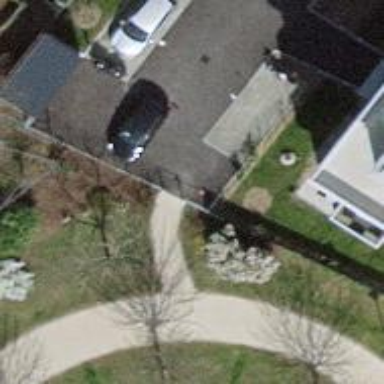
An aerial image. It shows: Gate.